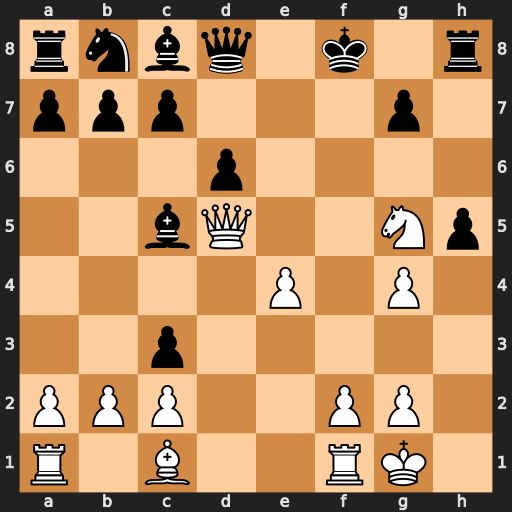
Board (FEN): rnbq1k1r/ppp3p1/3p4/2bQ2Np/4P1P1/2p5/PPP2PP1/R1B2RK1
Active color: w
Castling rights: -
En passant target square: -
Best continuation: Qf7#